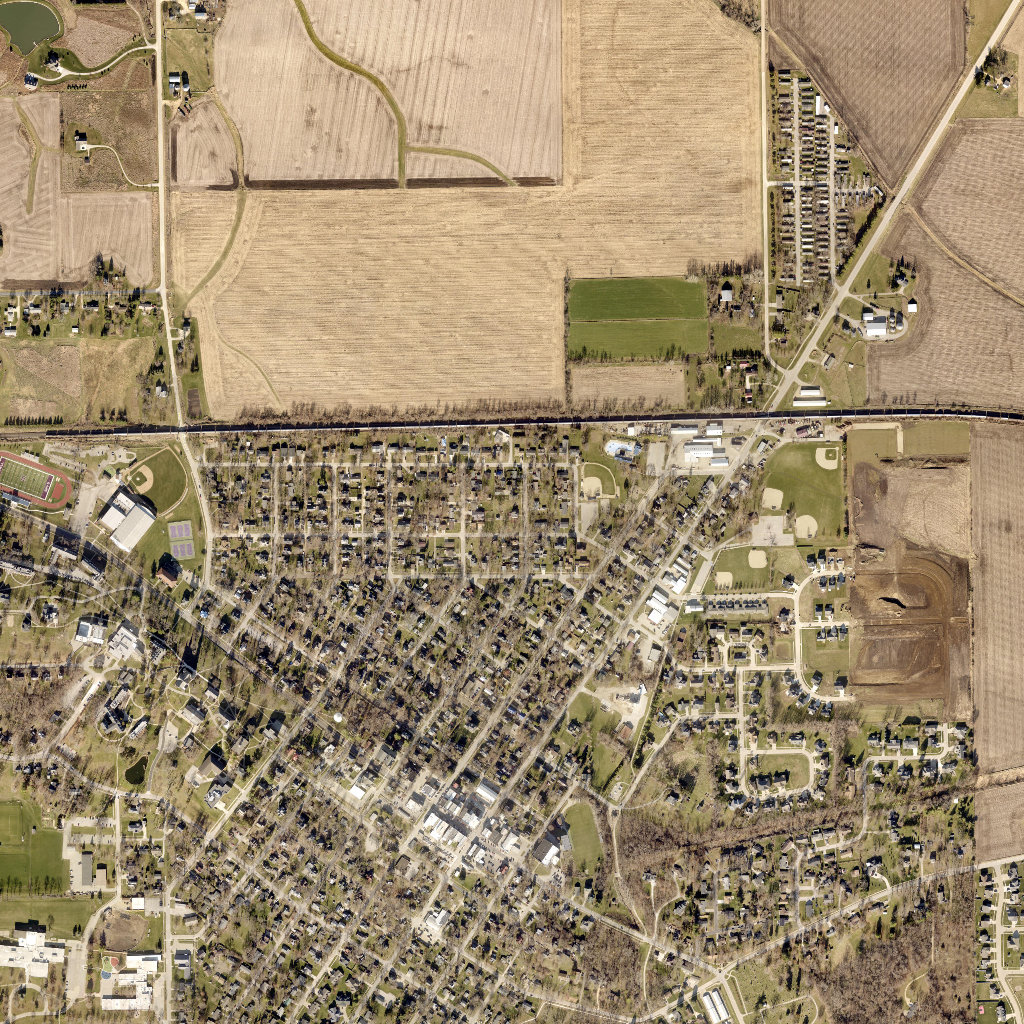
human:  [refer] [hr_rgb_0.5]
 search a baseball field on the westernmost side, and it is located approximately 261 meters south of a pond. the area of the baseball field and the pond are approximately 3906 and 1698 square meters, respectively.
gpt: <box>[[10, 89, 13, 92, 0]]</box>